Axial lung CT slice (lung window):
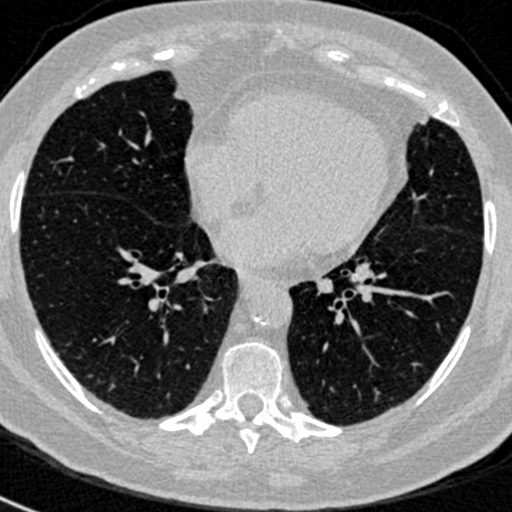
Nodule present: no